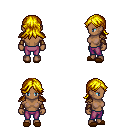
a pixel art fantasy rpg character, female body template, human, dark skin, leather shoulder armor, magenta pants, blonde loose hair, leather bracers, brown slippers, four views (front, back, left, right), 2x2 character sprite sheet, small pixel art, hard edges, no anti-aliasing